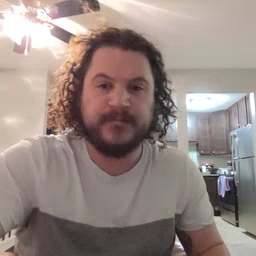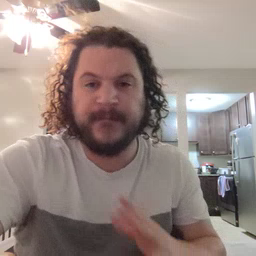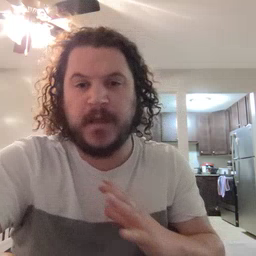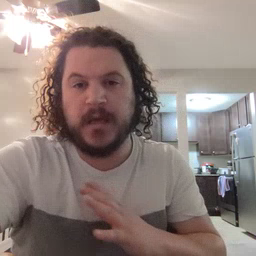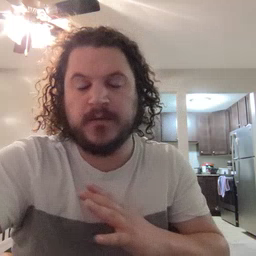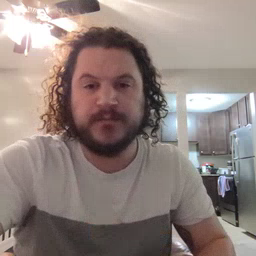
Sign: fine